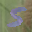
Label: 5